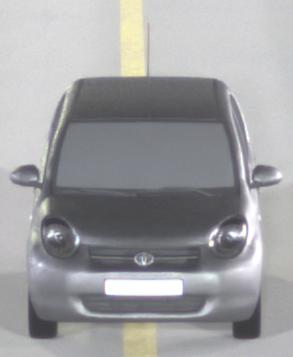
Make: Toyota
Model: Passo
Detailed model: Toyota Passo X Yururi
Model produced from: 2010
Model produced until: 2016
Doors: 5
Color: gray
Road condition: dry road
Daytime: night
Contrast: high contrast